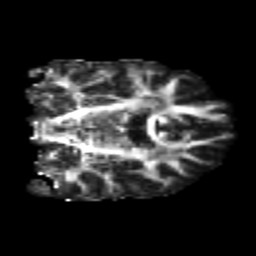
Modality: FA
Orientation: coronal
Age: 24
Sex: male
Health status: healthy
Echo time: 0.074 s